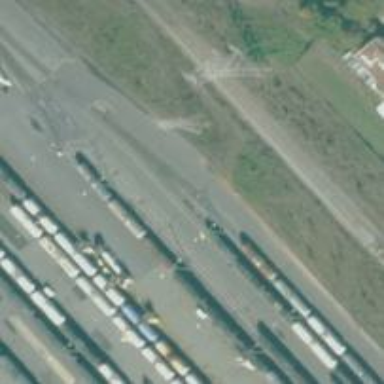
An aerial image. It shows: Rail spur service.